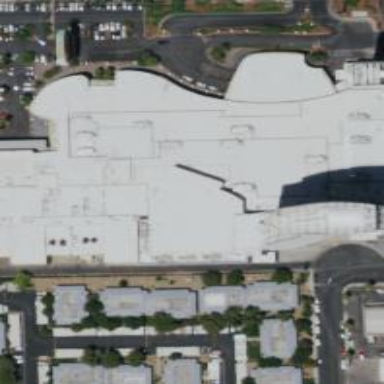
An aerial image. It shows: Cinema.